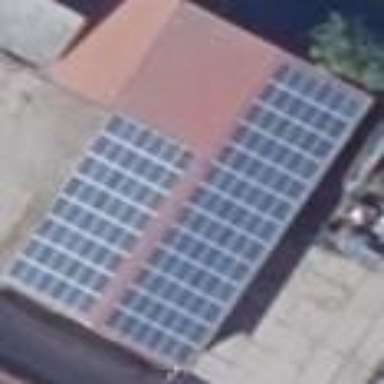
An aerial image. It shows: Building equipped with solar photovoltaic panel for generating electricity. The small installation is solar power generator.